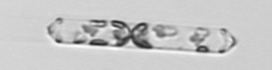
Label: Cerataulina_pelagica